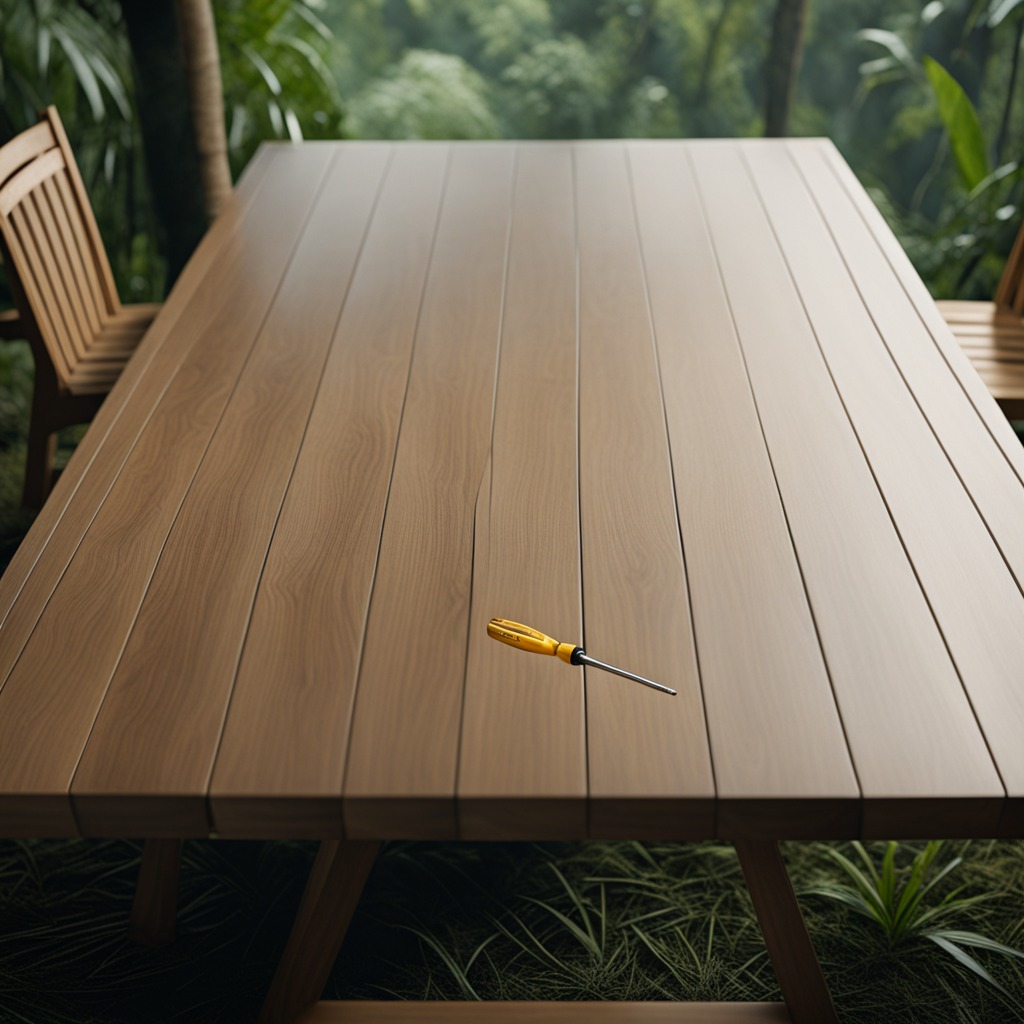
A screwdriver lying on the wooden table inside a jungle field workshop tent.